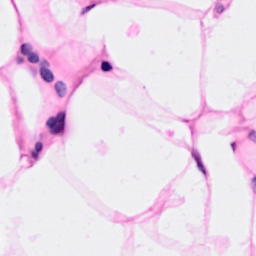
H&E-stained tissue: Breast